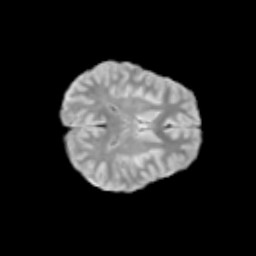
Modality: T2w
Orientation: axial
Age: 12
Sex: female
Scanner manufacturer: siemens
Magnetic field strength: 3 T
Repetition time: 3.8 s
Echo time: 0.07 s